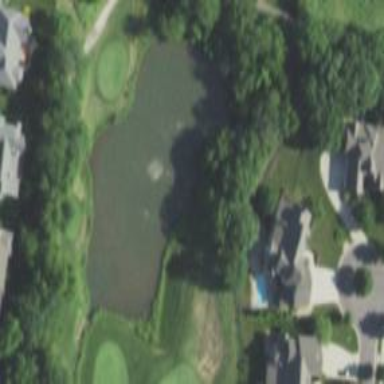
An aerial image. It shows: Scenic view of water hazard on golf course. The natural water feature adds beauty to the landscape.